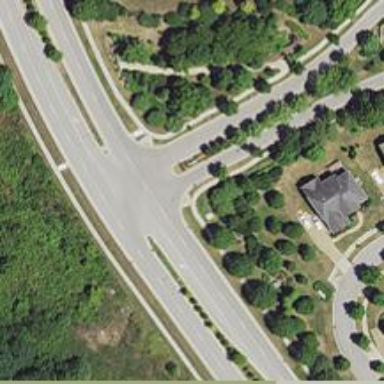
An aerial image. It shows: Residential road.